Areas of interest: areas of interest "Medical"
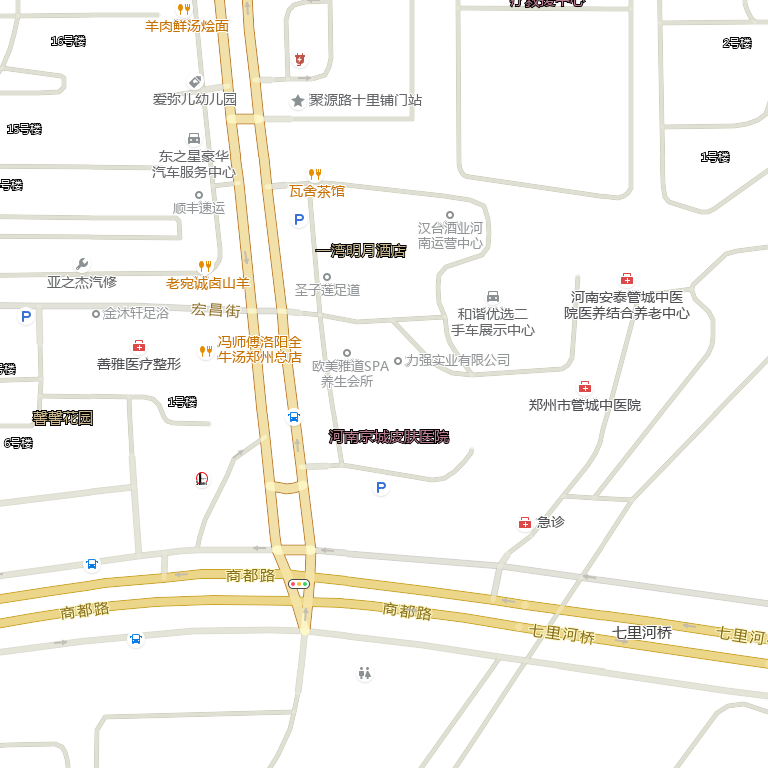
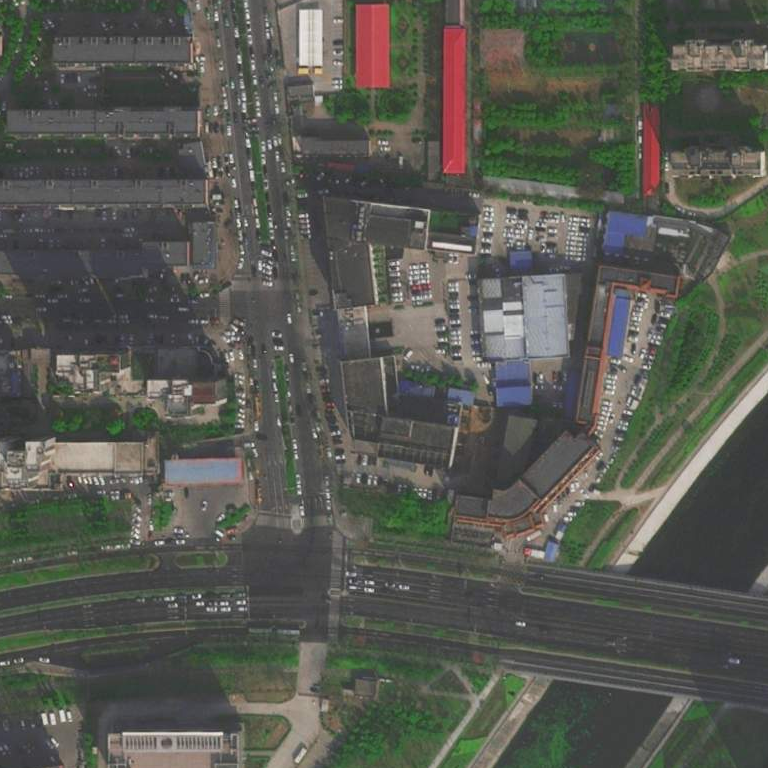